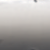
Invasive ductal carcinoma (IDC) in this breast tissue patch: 0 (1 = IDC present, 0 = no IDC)